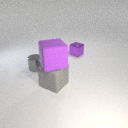
small purple metal cube to the right of small gray metal cylinder